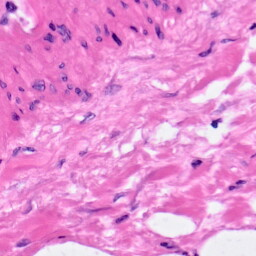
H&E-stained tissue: Pancreatic